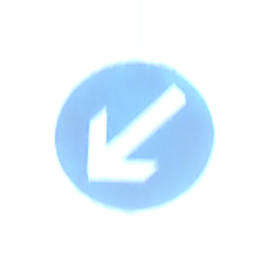
Verkehrszeichen: VorgeschriebeneVorbeifahrtLinks
Umgebung: Outdoor, Nature
Tageszeit: SunriseSunset
Wetter: Clear
Licht: Natural
Jahreszeit: NotSpecified
Kontrast: HighContrast